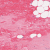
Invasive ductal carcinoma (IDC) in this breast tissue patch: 0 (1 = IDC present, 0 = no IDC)